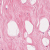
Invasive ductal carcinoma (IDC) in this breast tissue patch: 0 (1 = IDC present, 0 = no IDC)